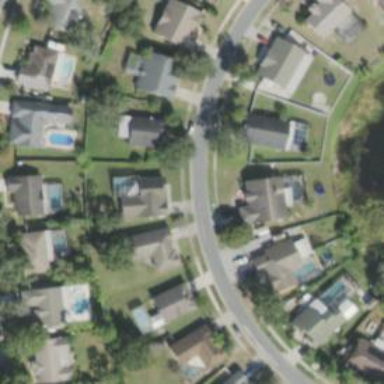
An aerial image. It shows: Residential road.